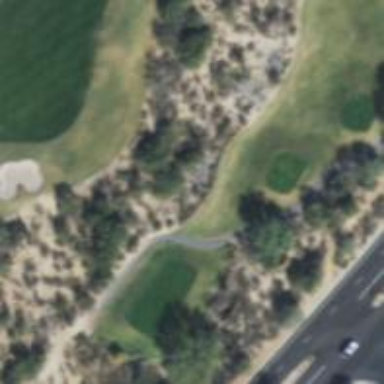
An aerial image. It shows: Golf hole.